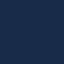
Label: SeaLake